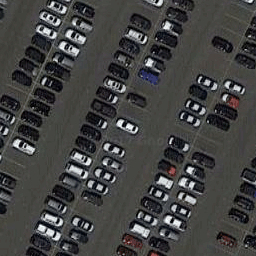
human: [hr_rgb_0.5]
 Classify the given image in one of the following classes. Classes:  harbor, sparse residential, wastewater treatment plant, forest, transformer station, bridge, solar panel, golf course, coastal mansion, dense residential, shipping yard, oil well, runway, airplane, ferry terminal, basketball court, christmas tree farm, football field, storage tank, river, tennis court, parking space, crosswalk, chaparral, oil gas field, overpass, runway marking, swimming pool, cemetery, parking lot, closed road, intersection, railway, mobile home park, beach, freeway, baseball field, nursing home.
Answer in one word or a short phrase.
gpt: parking lot